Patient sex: F
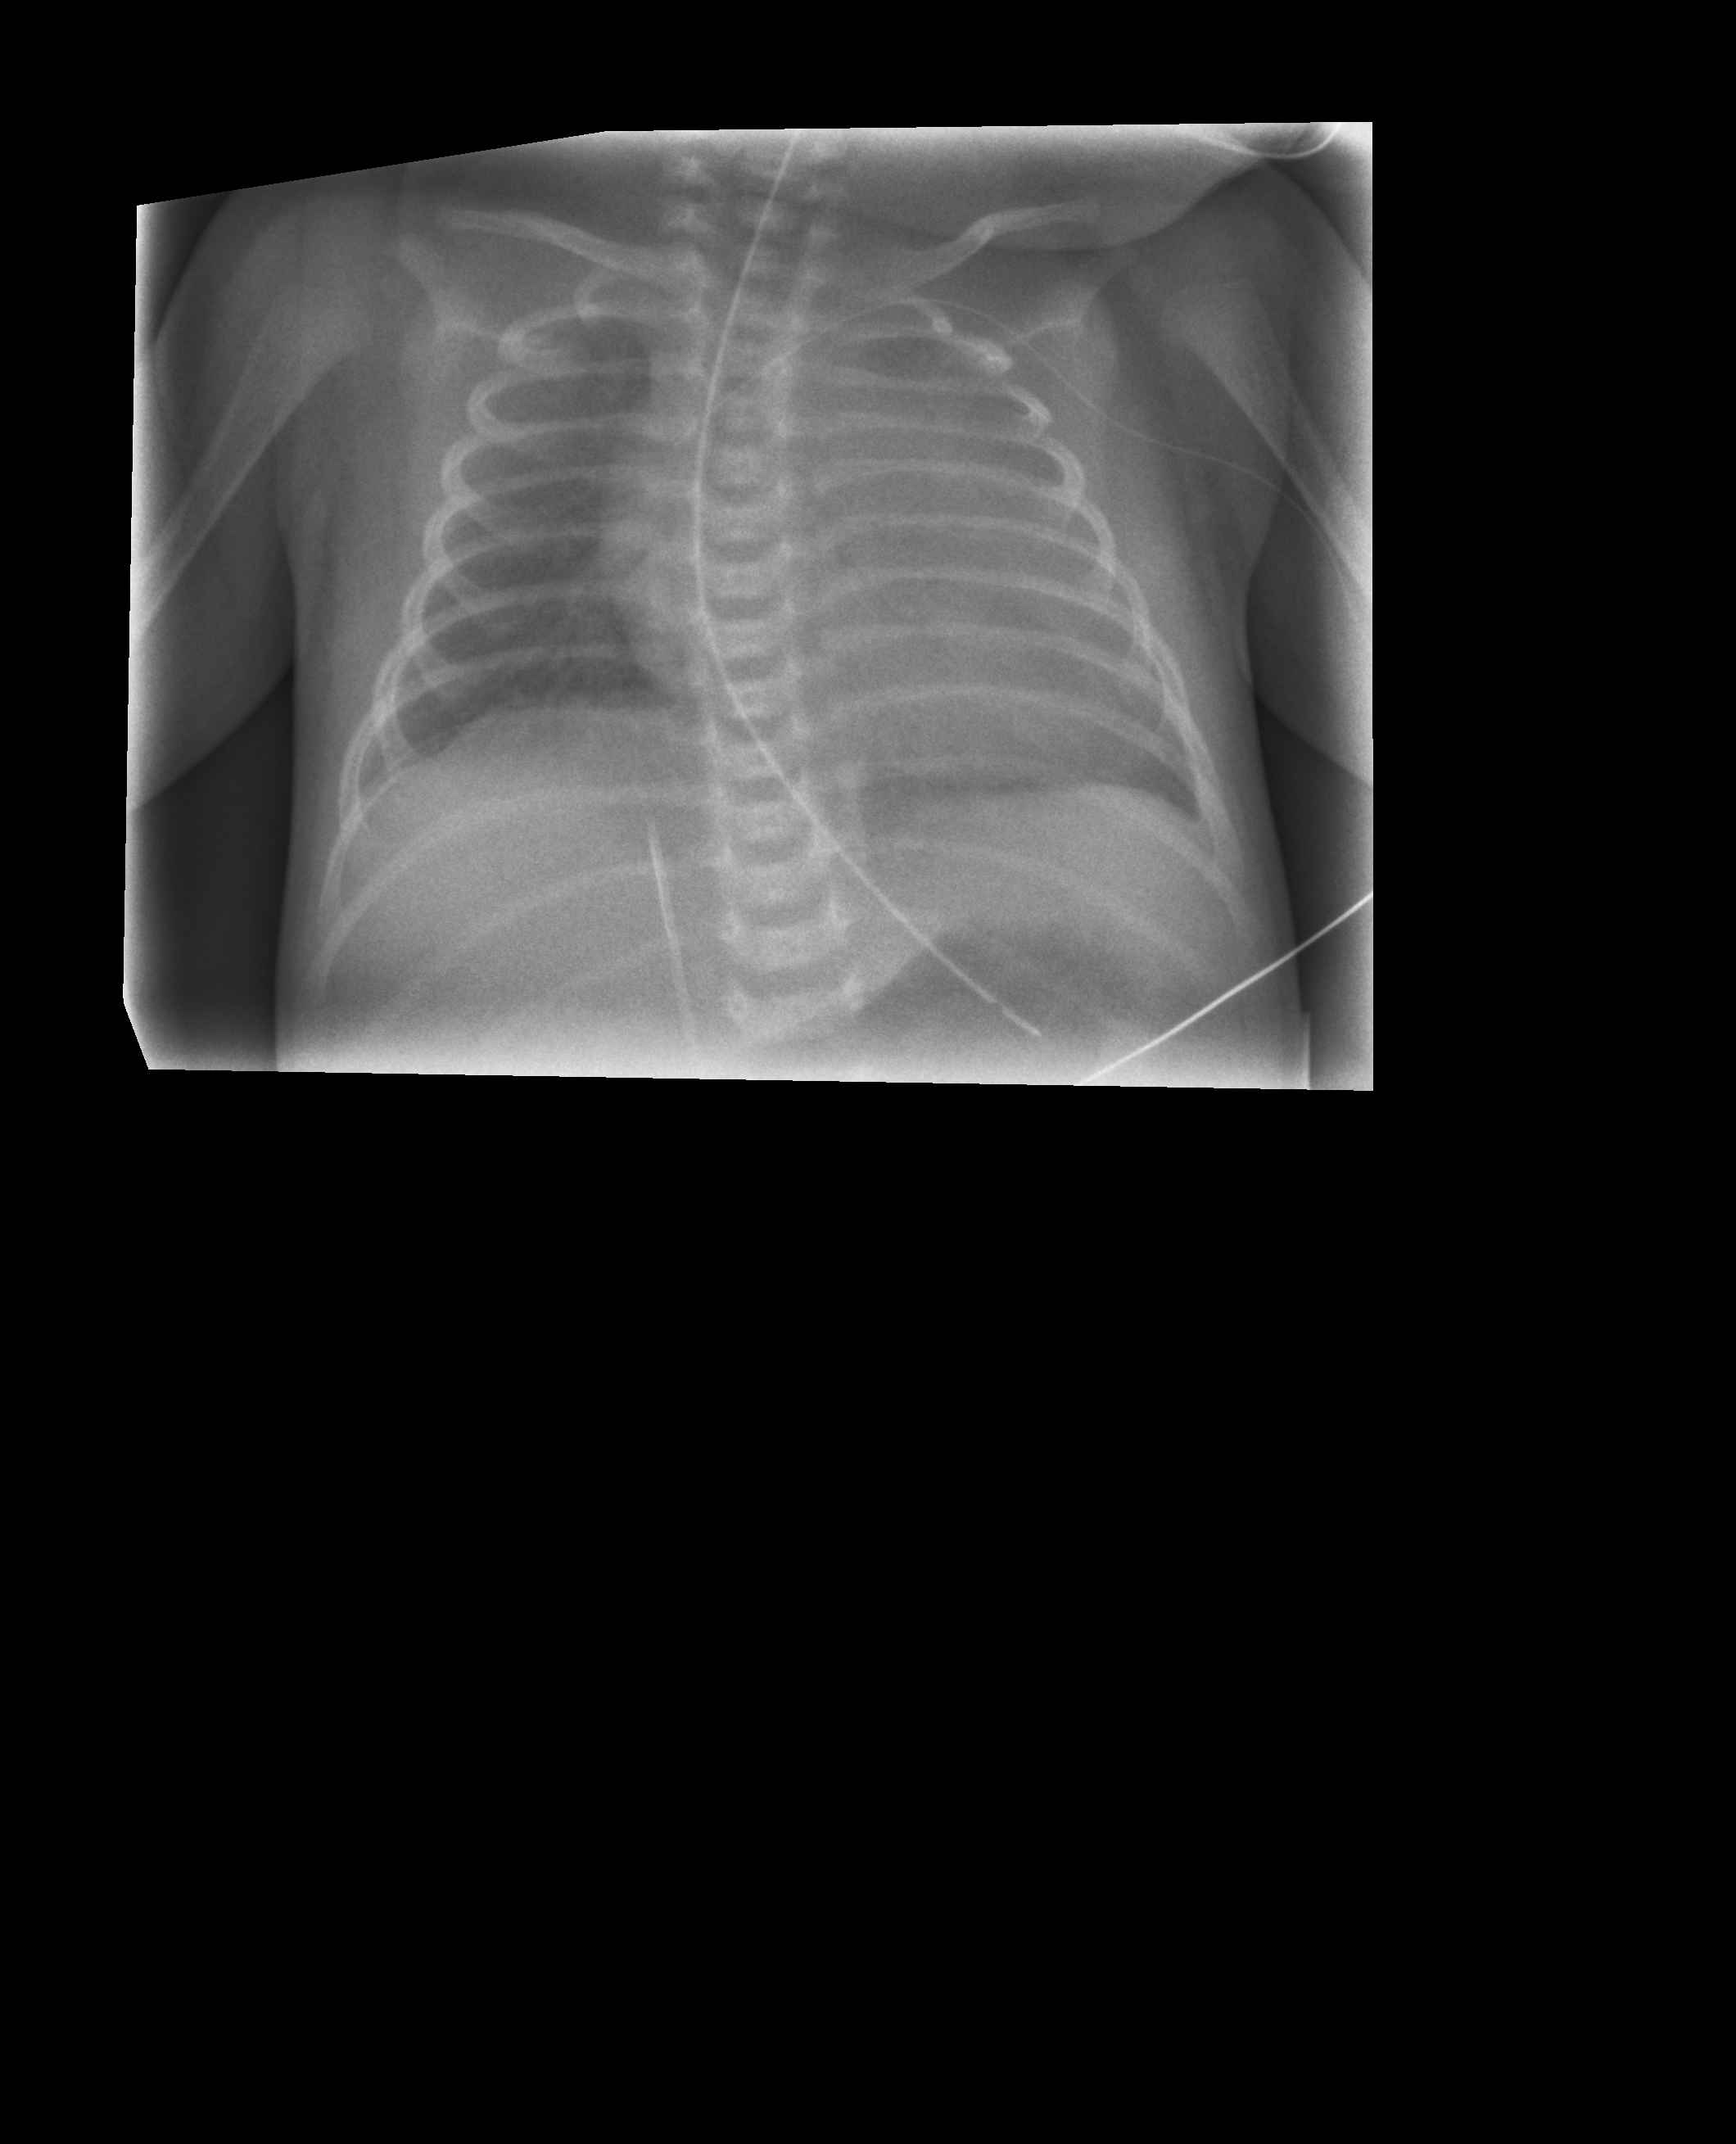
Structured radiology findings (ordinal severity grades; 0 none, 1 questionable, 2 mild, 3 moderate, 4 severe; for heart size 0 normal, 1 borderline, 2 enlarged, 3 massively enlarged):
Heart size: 3
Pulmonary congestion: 0
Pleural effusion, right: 0
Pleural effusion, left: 0
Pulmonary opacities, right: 0
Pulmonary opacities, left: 0
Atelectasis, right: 1
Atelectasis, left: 0